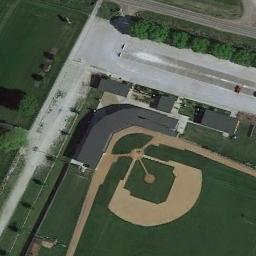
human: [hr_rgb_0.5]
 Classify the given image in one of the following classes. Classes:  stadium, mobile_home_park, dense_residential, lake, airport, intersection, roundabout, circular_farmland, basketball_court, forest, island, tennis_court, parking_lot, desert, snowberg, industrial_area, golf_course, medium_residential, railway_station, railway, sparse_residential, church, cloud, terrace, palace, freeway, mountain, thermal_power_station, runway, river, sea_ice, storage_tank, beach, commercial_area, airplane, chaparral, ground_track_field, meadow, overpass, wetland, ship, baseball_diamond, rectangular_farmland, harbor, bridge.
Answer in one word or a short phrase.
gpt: baseball_diamond